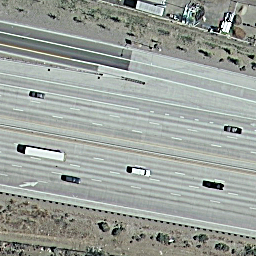
Label: freeway